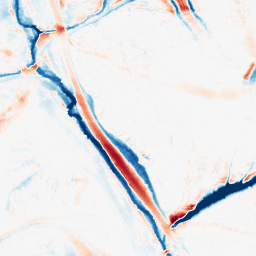
Category: morphological
Decomposition family: morphological_ellipse
Decomposition parameters: operation: average
width: 20
height: 30
Upsampling method: bilinear
Upsampling parameters: scale: 4
Upsampling scale: 4